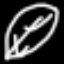
Label: leaf